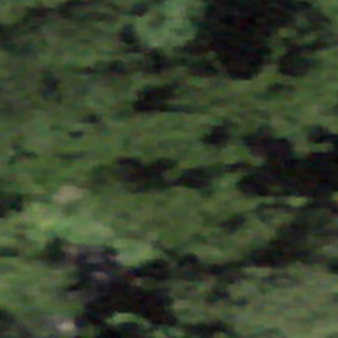
Label: other